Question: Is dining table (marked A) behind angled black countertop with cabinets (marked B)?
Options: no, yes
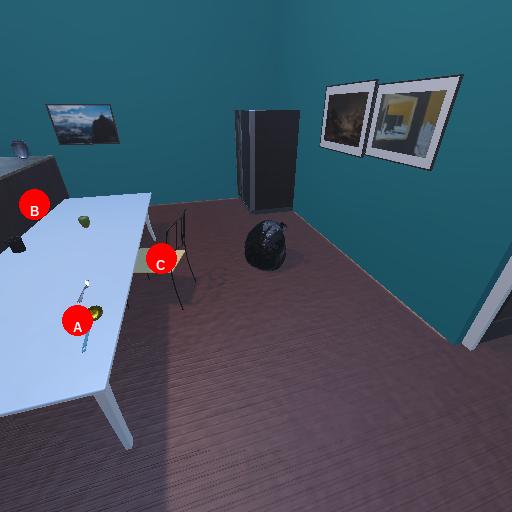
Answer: no